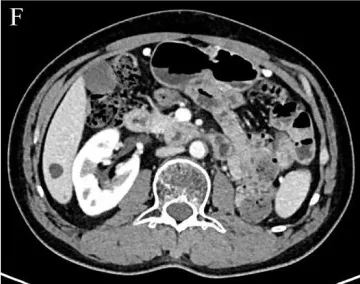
Regular dynamic contrast-enhanced CT scan manifestations in CMP (E, F on August 17, 2022) The original left kidney area was filled with intestines. Abbreviations: CMP, corticomedullary phase; NP, nephrographic phase.
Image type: radiology (ct)